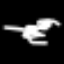
Label: frog